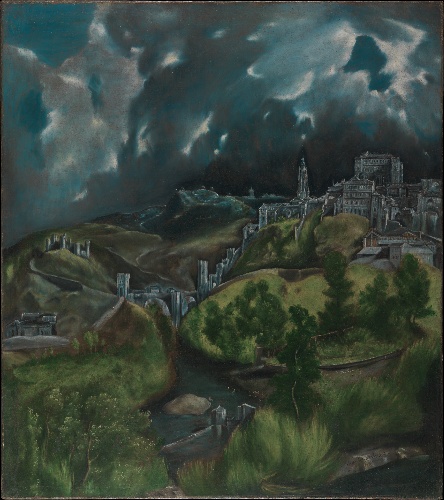
Title: View of Toledo
Artist: El Greco (Domenikos Theotokopoulos)
Artist bio: Greek, Iráklion (Candia) 1541–1614 Toledo
Date: ca. 1599–1600
Object type: Painting
Classification: Paintings
Medium: Oil on canvas
Dimensions: 47 3/4 x 42 3/4 in. (121.3 x 108.6 cm)
Department: European Paintings
Credit line: H. O. Havemeyer Collection, Bequest of Mrs. H. O. Havemeyer, 1929
Accession year: 1929
Repository: Metropolitan Museum of Art, New York, NY
Tags: Buildings|Cities